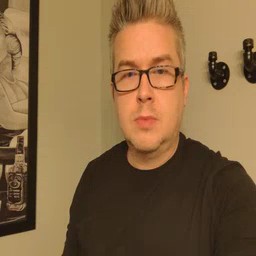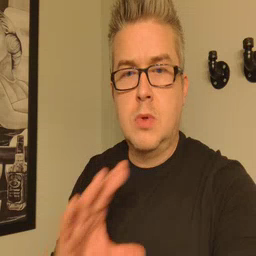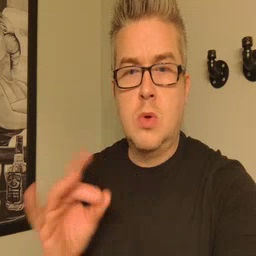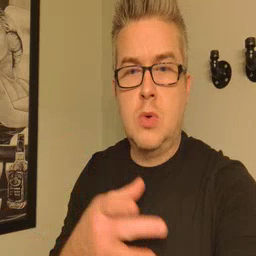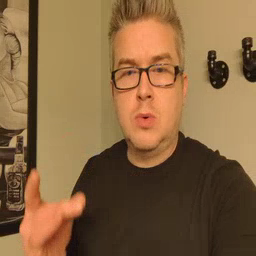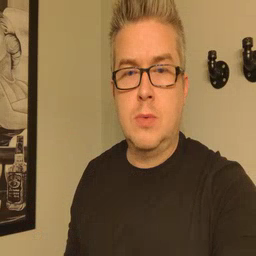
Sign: story